Field crop: maize
Growth stage: 1
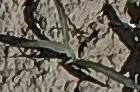
Species: sorghum